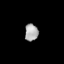
Tissue: lung
Cell type: Myeloid cells
Senescence score: 0.2428
Nuclear area (px): 225
Mean DAPI intensity: 167.56